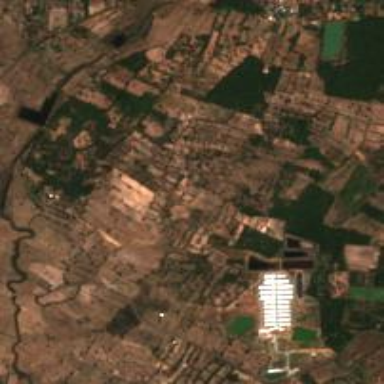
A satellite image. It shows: Farmland with rice crops being cultivated. The rice field is used to produce rice.